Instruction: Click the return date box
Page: home
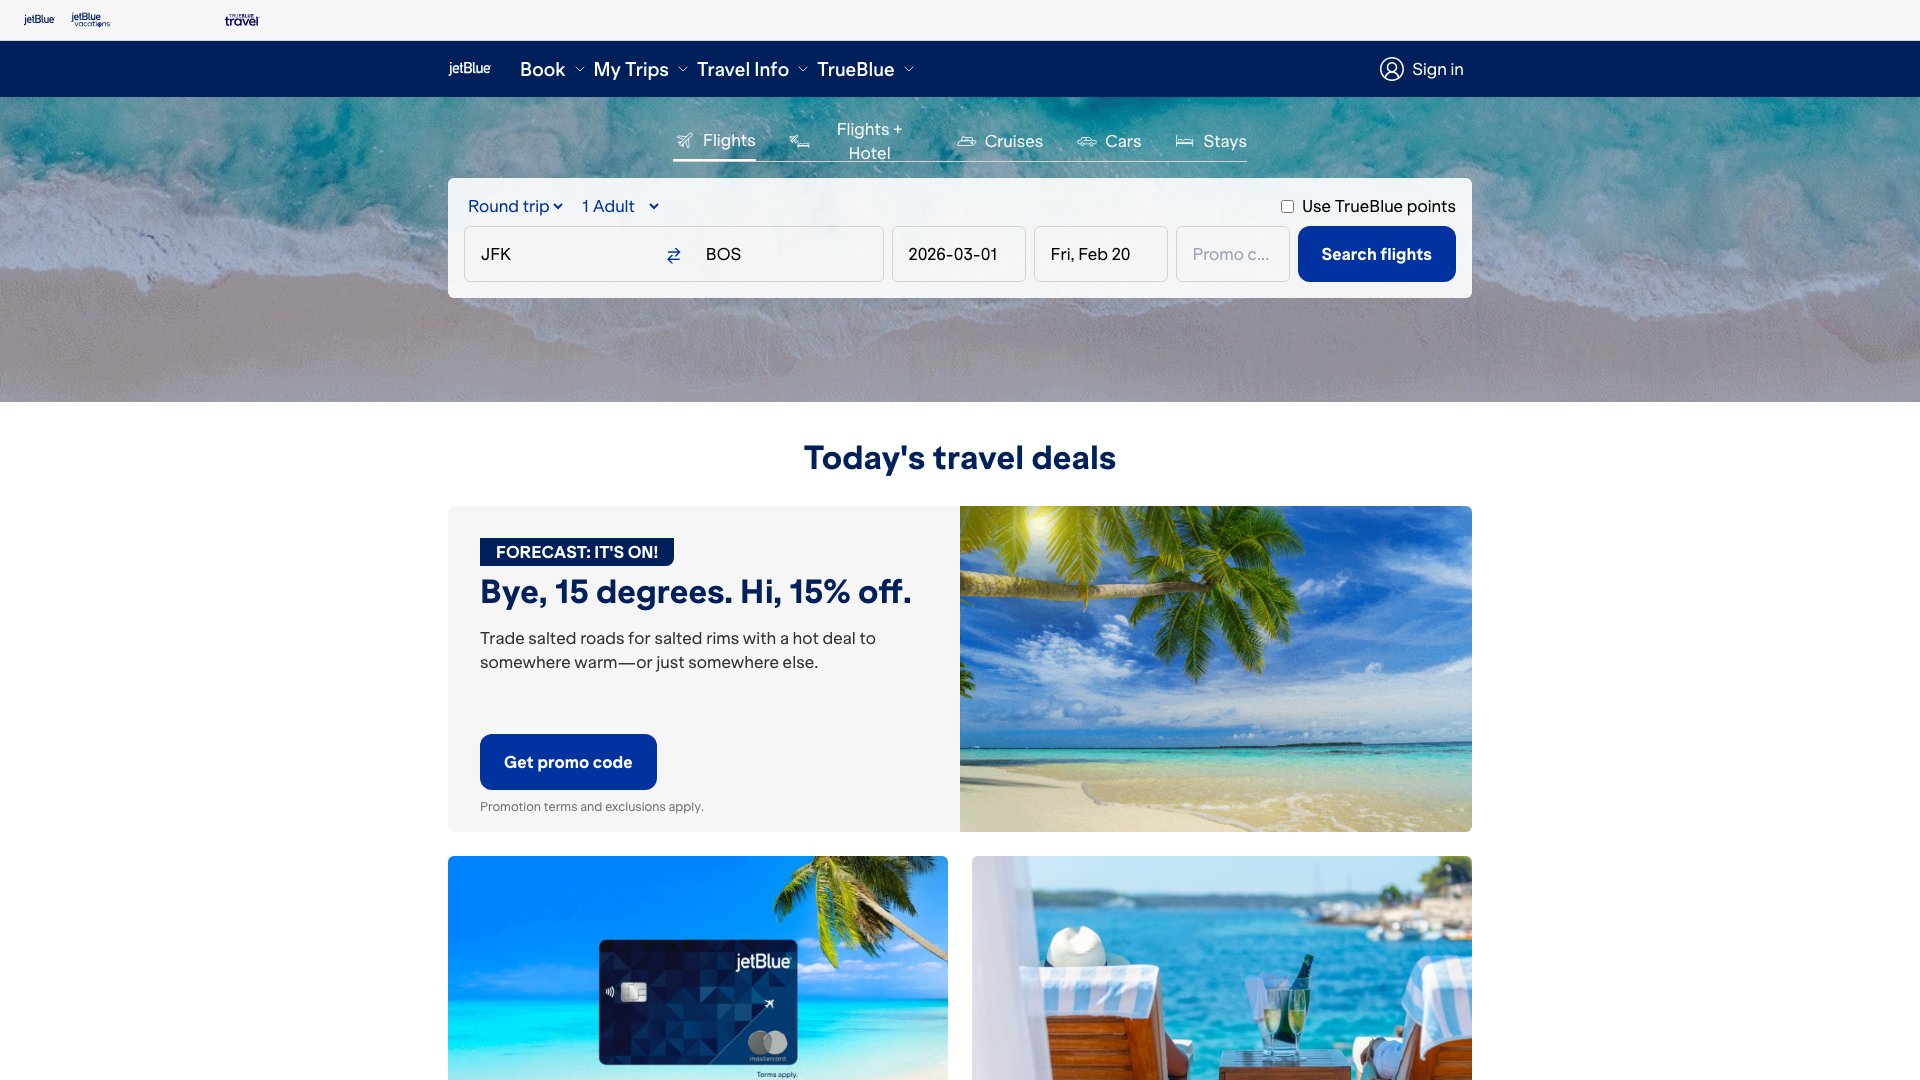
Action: click